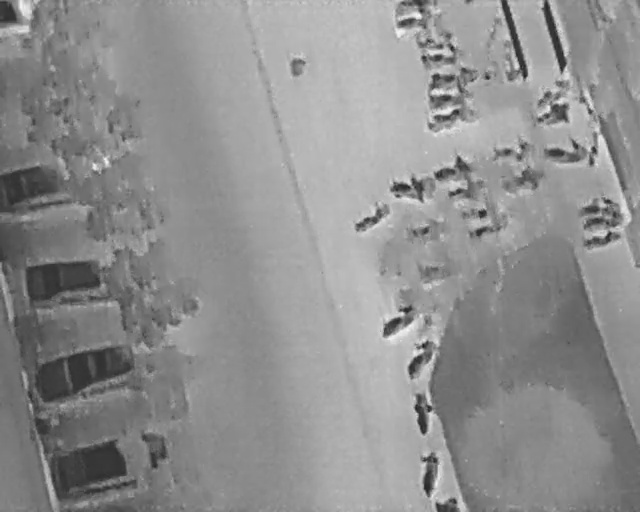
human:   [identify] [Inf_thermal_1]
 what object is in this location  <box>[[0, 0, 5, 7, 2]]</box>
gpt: <ref>1 medium car at the top left</ref>

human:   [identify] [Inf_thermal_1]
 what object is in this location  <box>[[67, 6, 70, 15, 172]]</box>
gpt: <ref>1 large bicycle at the top</ref>

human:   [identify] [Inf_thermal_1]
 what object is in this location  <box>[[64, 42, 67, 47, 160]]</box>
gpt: <ref>1 medium bicycle at the center</ref>